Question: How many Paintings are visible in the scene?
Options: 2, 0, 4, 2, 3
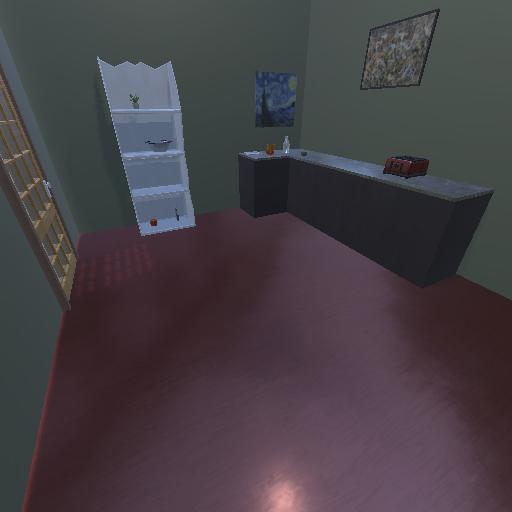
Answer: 2